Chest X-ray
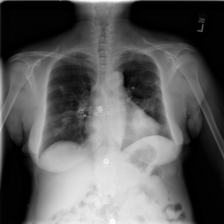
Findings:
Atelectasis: negative
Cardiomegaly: negative
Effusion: negative
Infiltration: negative
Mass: positive
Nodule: negative
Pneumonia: negative
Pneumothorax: negative
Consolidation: negative
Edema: negative
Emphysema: negative
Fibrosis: negative
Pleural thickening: negative
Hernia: negative